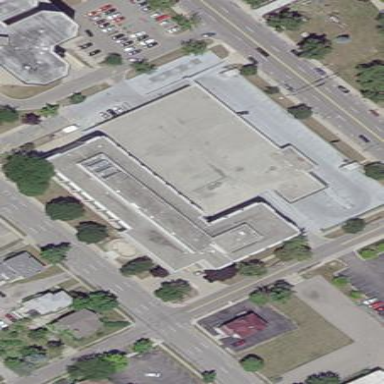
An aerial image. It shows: Prison building.